Interaction volume radius: 5 \u00c5
Interaction volume height: 10 \u00c5
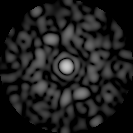
Disorder parameter: 0.8359